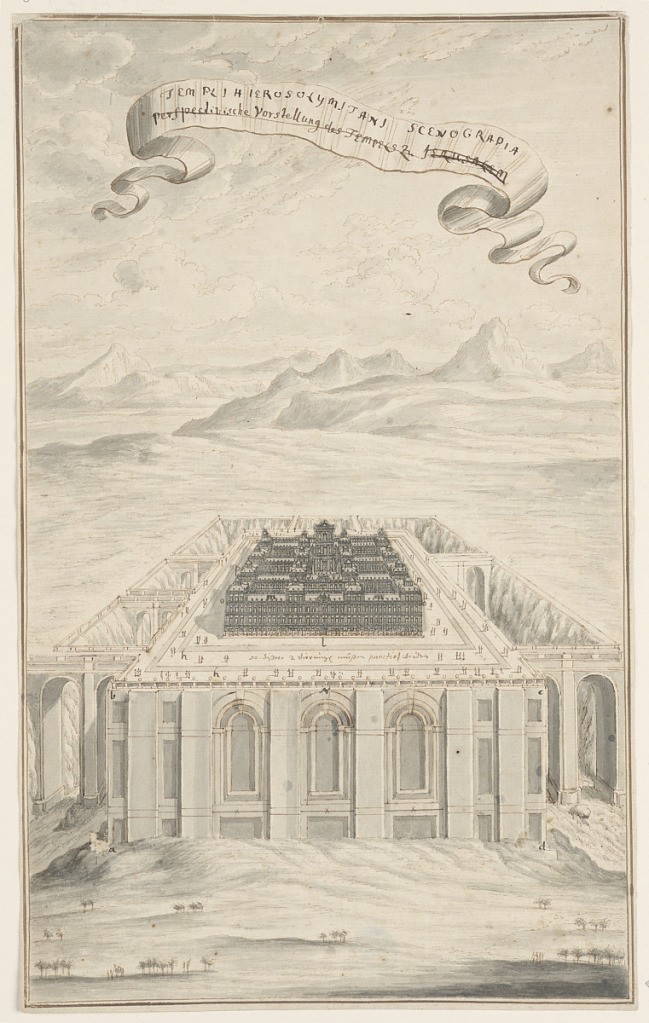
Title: Study for The Temple in Jerusalem, Plate 424, Physica Sacra
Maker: Johann Melchior Füssli, Swiss, 1677–1736
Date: before 1731
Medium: Brush and gray wash, pen and brown ink on cream laid paper
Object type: Drawing
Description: A temple, within a larger structure with arches and square columns or pilasters in front, occupies the foreground. The mostly flat landscape in front is dotted with a few small trees. The background contains mountains and a large sky with a scroll floating in the center that reads, "TEMPLI HIEROSOLYMITANI SCENOGRAPIA / Perspectivische Vorstellung des TEMPELS zu JERUSALEM." The second line is crossed out.